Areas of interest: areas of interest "Rose Manor"
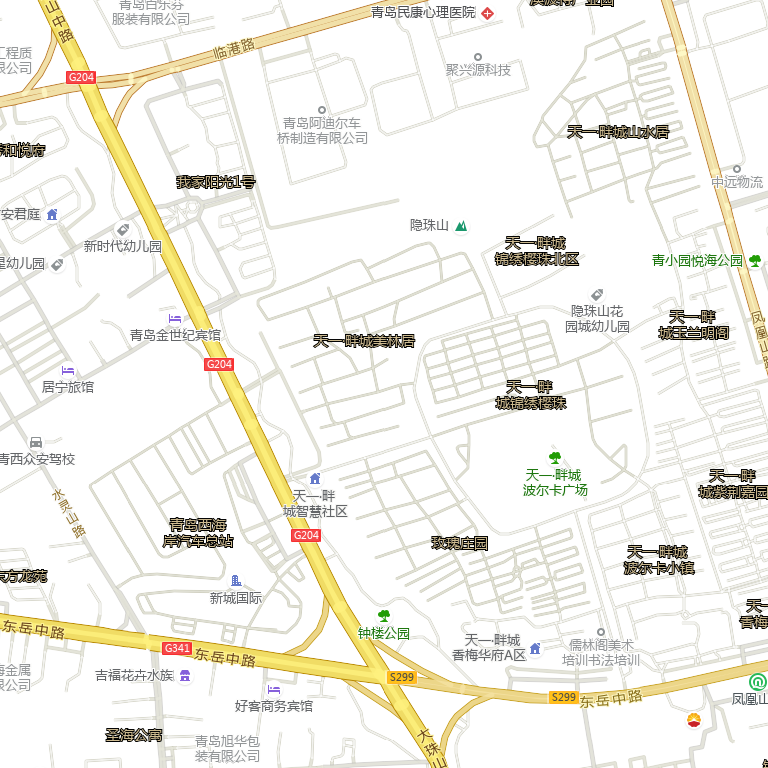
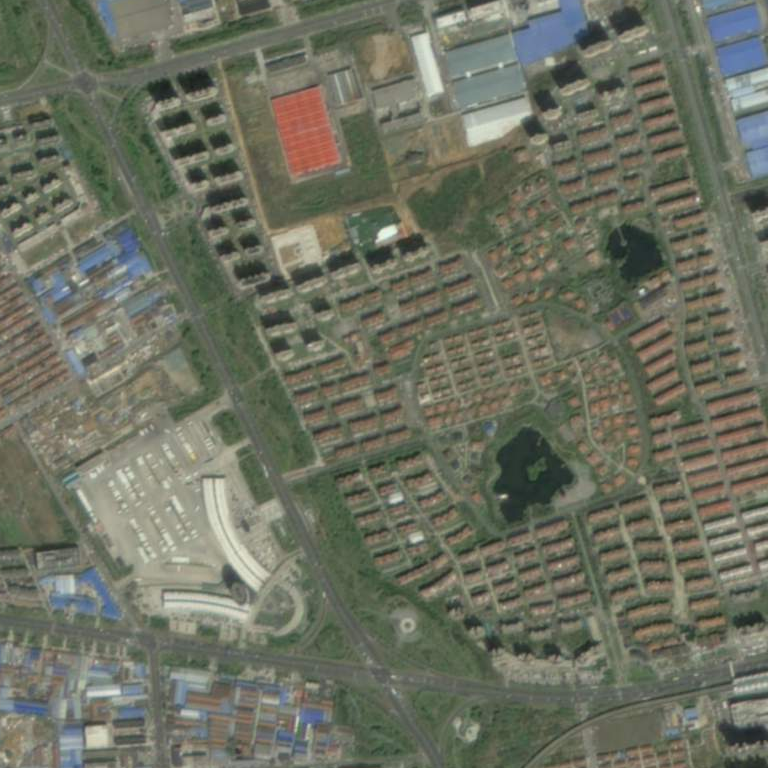